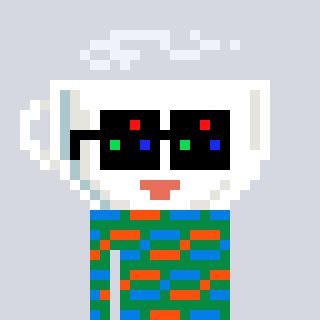
a pixel art character with square black sunglasses, a mug-shaped head and a green-colored body on a cool background